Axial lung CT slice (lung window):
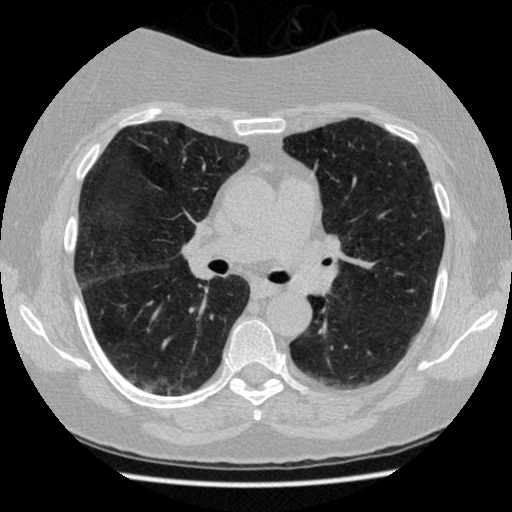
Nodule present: no